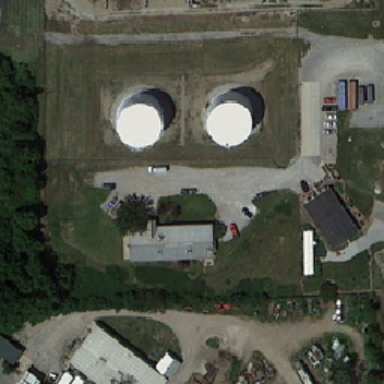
The two storage tanks are located near some green trees and several buildings .